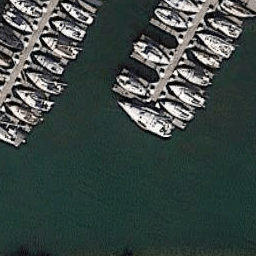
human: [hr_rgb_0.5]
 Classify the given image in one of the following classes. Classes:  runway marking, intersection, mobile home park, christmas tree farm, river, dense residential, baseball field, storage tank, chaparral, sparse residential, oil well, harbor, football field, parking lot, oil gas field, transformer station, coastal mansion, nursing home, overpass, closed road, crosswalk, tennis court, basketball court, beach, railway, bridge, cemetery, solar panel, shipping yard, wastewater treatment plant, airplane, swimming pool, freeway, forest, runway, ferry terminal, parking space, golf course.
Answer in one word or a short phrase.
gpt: harbor